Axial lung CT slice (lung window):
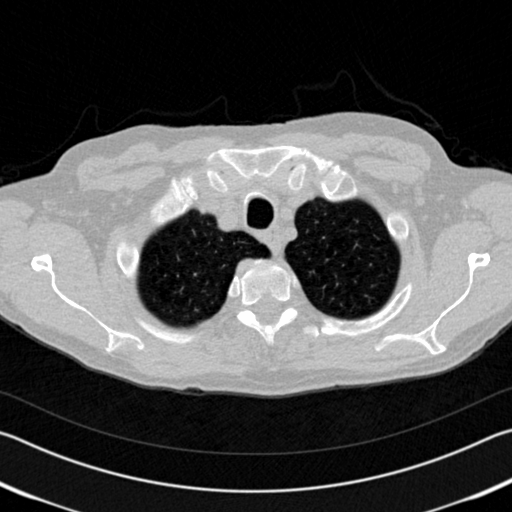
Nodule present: no